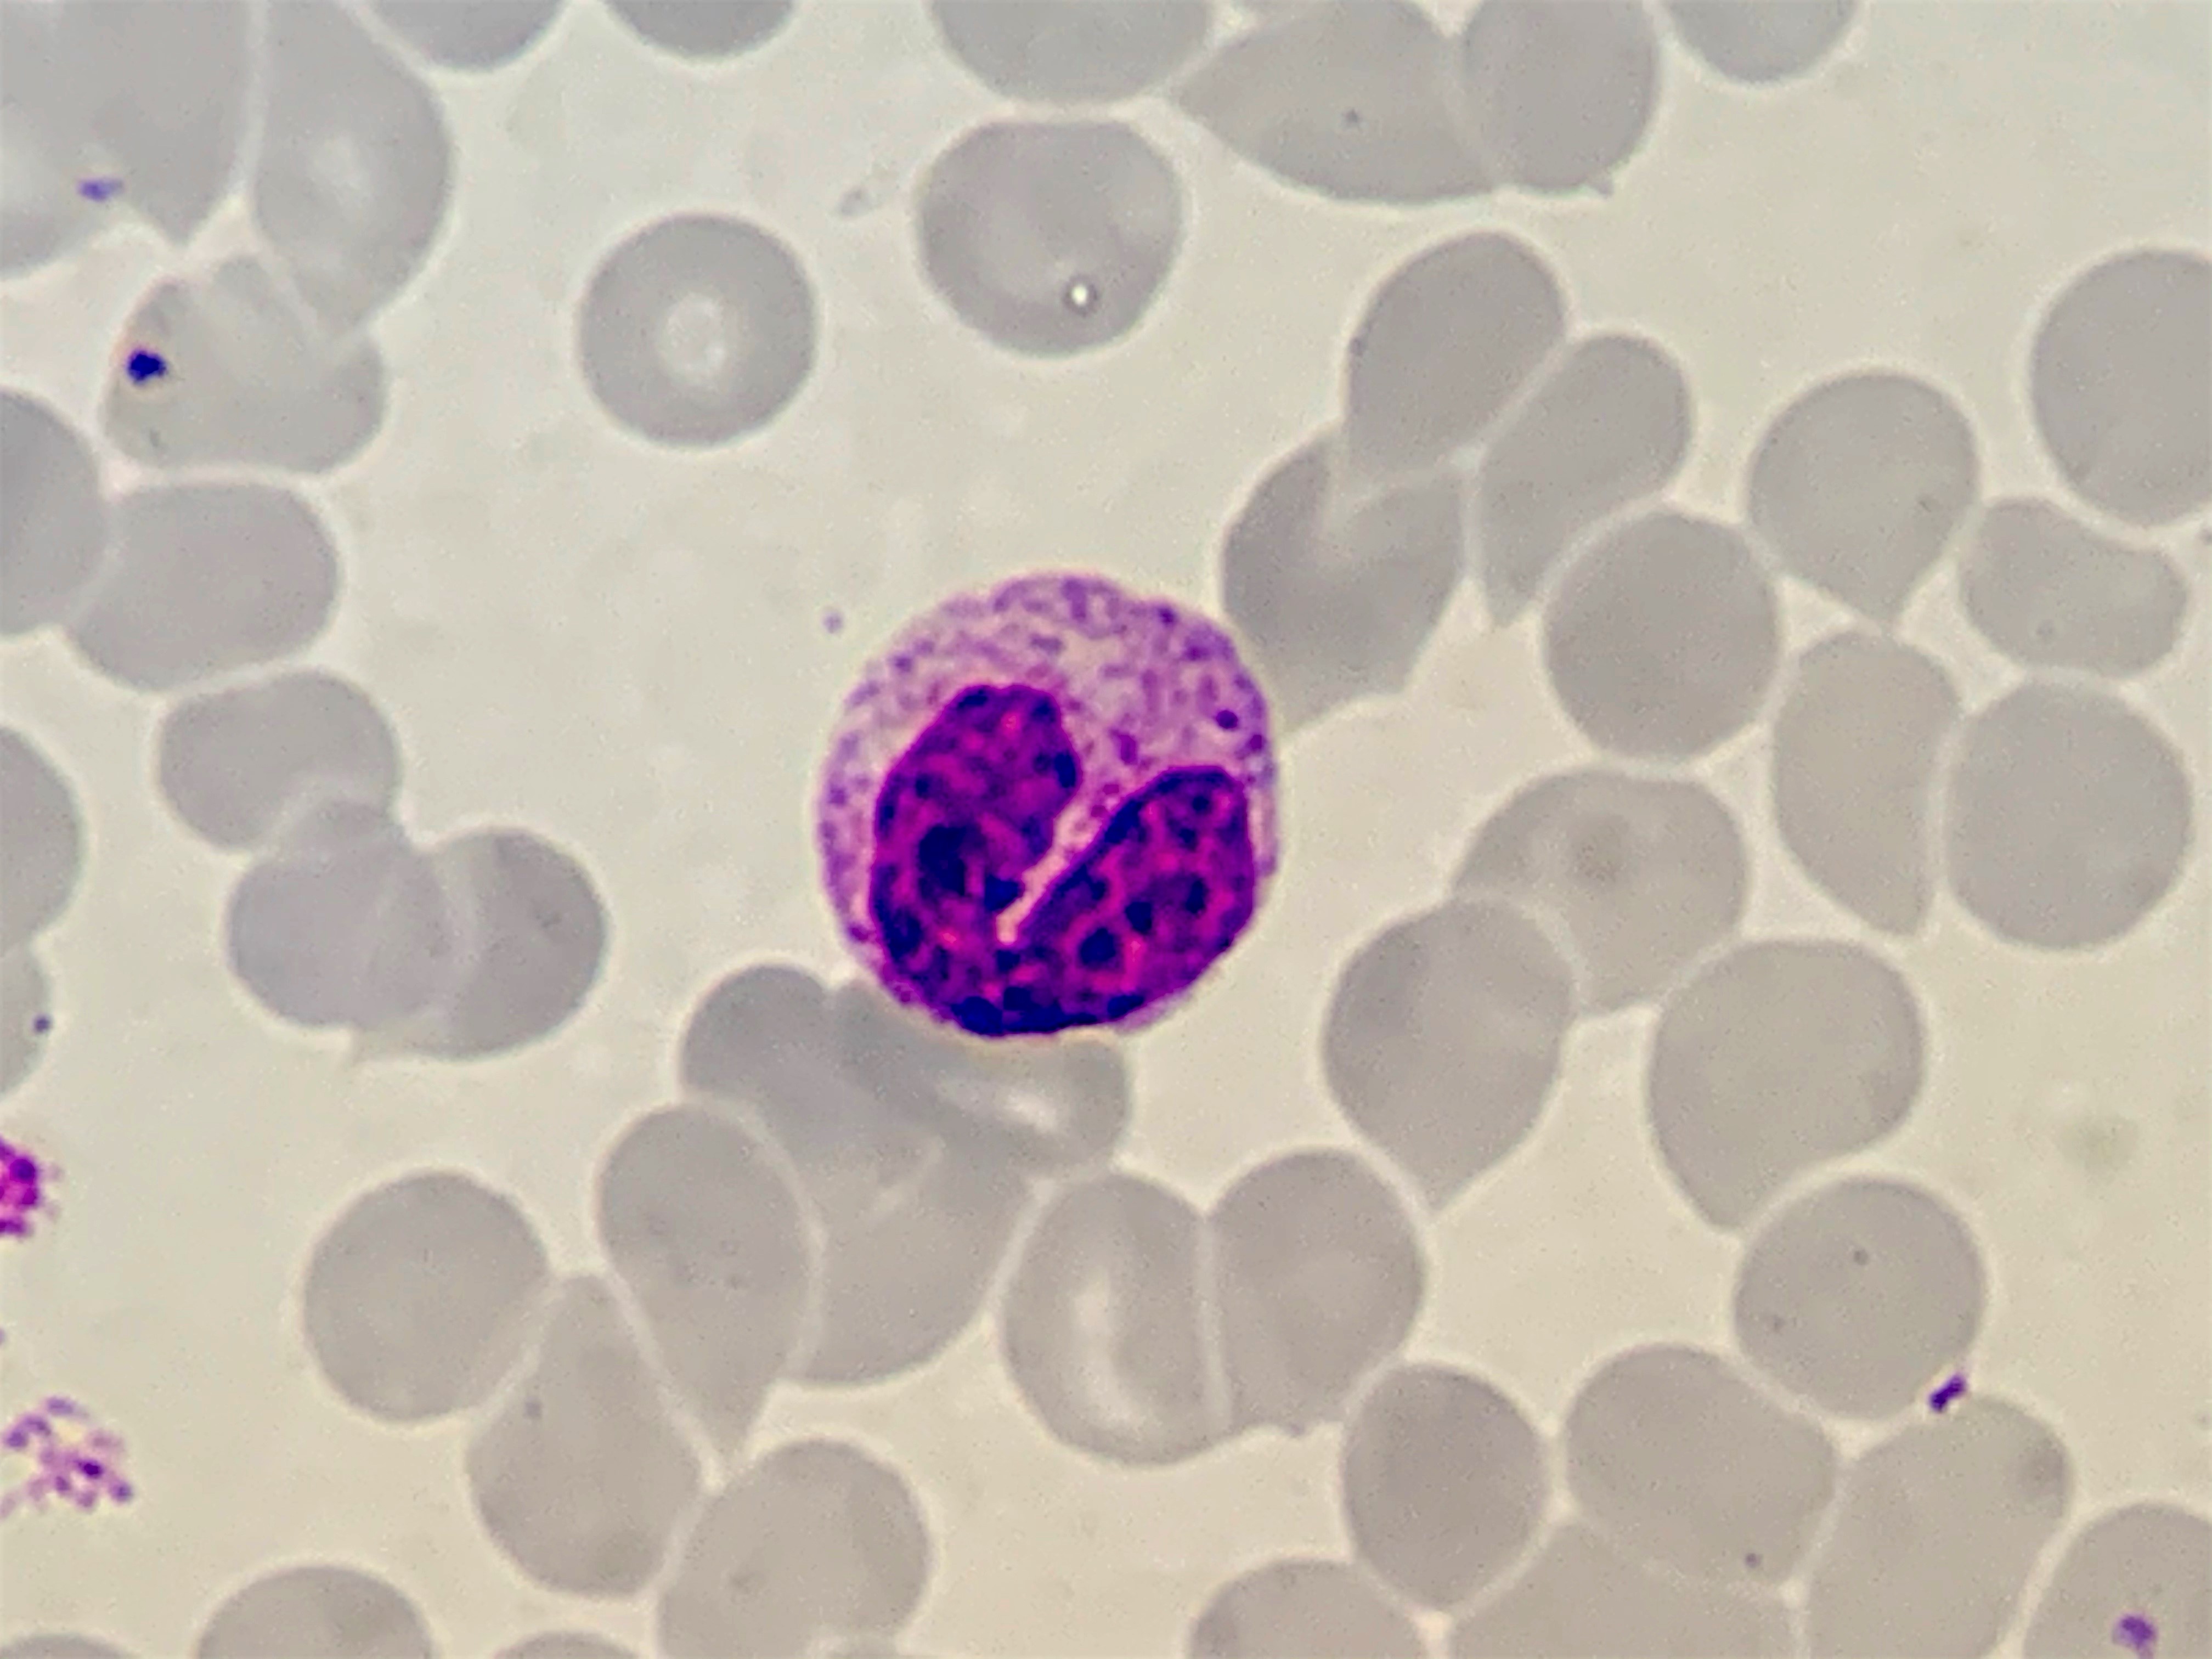
Cell type: BAND CELLS